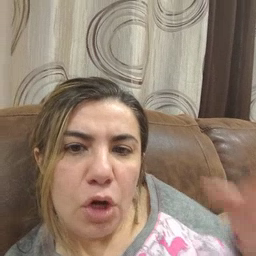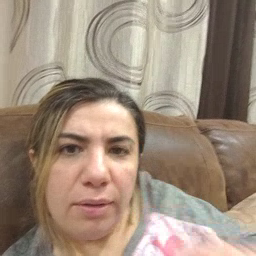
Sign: close